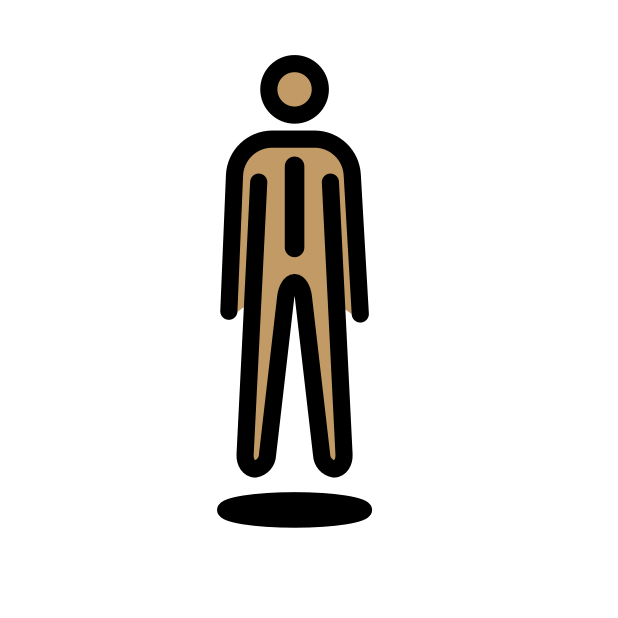
person in suit levitating: medium skin tone